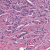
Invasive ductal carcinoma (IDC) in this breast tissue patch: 1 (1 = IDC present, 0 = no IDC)